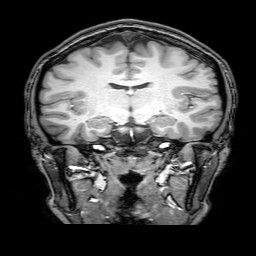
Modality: T1w
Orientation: sagittal
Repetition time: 0.00828 s
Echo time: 0.00388 s